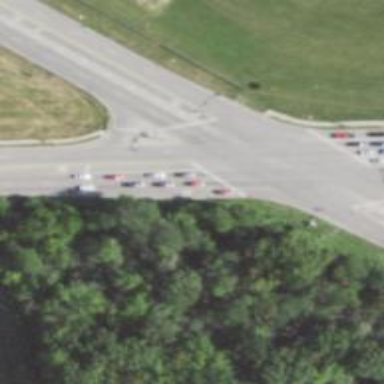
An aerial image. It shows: Traffic island located on footway.